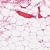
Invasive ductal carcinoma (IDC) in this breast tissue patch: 0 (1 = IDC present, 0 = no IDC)